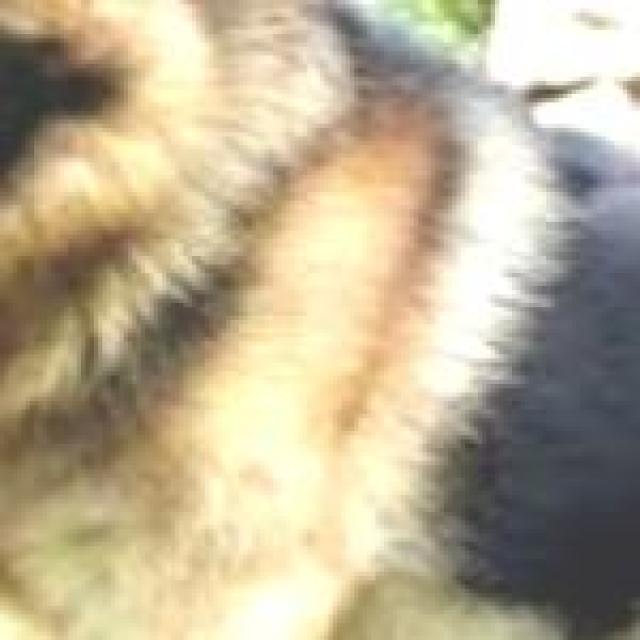
Healthy canine skin — no visible lesions, inflammation, or abnormalities. The skin and coat appear normal.